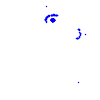
Particle: pion